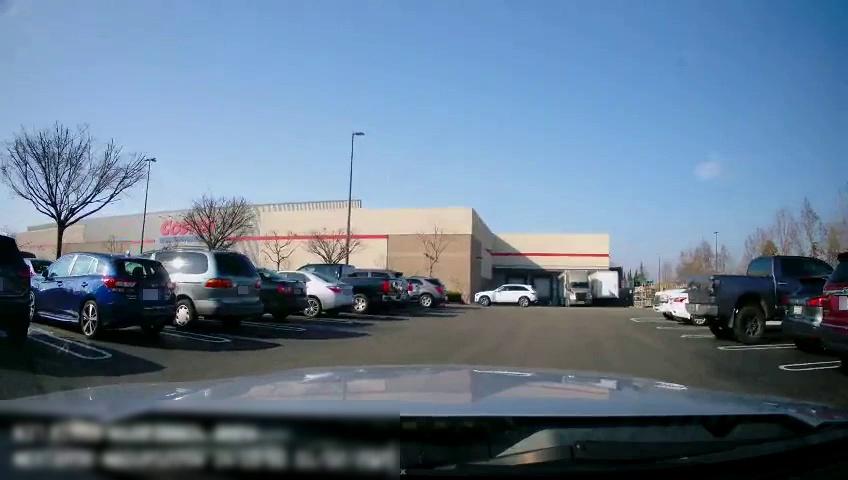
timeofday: Day
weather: Sunny
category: Drivable Space
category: Vehicles | Truck
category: Vehicles | SUV
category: Vehicles | SUV
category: Vehicles | Truck
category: Vehicles | SUV
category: Vehicles | Car
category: Vehicles | Truck
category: Vehicles | Truck
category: Vehicles | SUV
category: Vehicles | SUV
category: Vehicles | SUV
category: Vehicles | Car
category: Vehicles | Car
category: Vehicles | Truck
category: Vehicles | SUV
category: Vehicles | Truck
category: Vehicles | SUV
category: Vehicles | Car